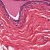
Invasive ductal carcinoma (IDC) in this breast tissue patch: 0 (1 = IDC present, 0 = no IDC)